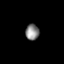
Tissue: prostate
Cell type: T cells
Senescence score: 0.6889
Nuclear area (px): 211
Mean DAPI intensity: 134.521